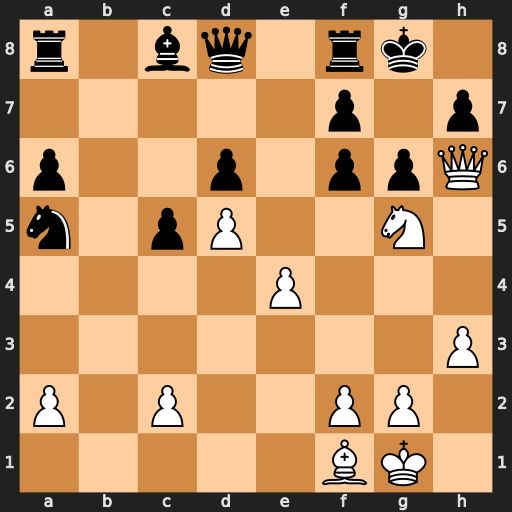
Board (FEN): r1bq1rk1/5p1p/p2p1ppQ/n1pP2N1/4P3/7P/P1P2PP1/5BK1
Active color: w
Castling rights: -
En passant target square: -
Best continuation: Qxh7#